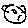
Label: cat